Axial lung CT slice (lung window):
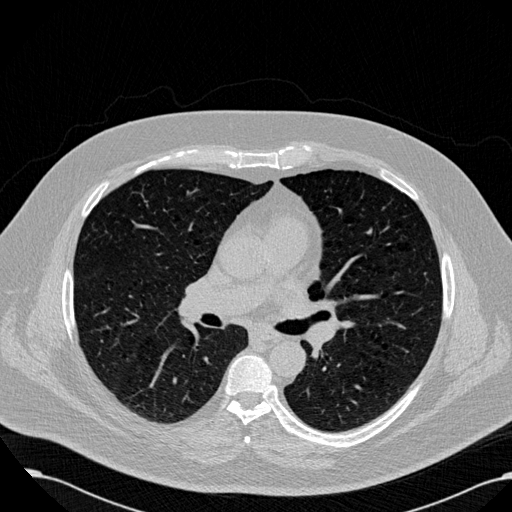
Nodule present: no